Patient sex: M
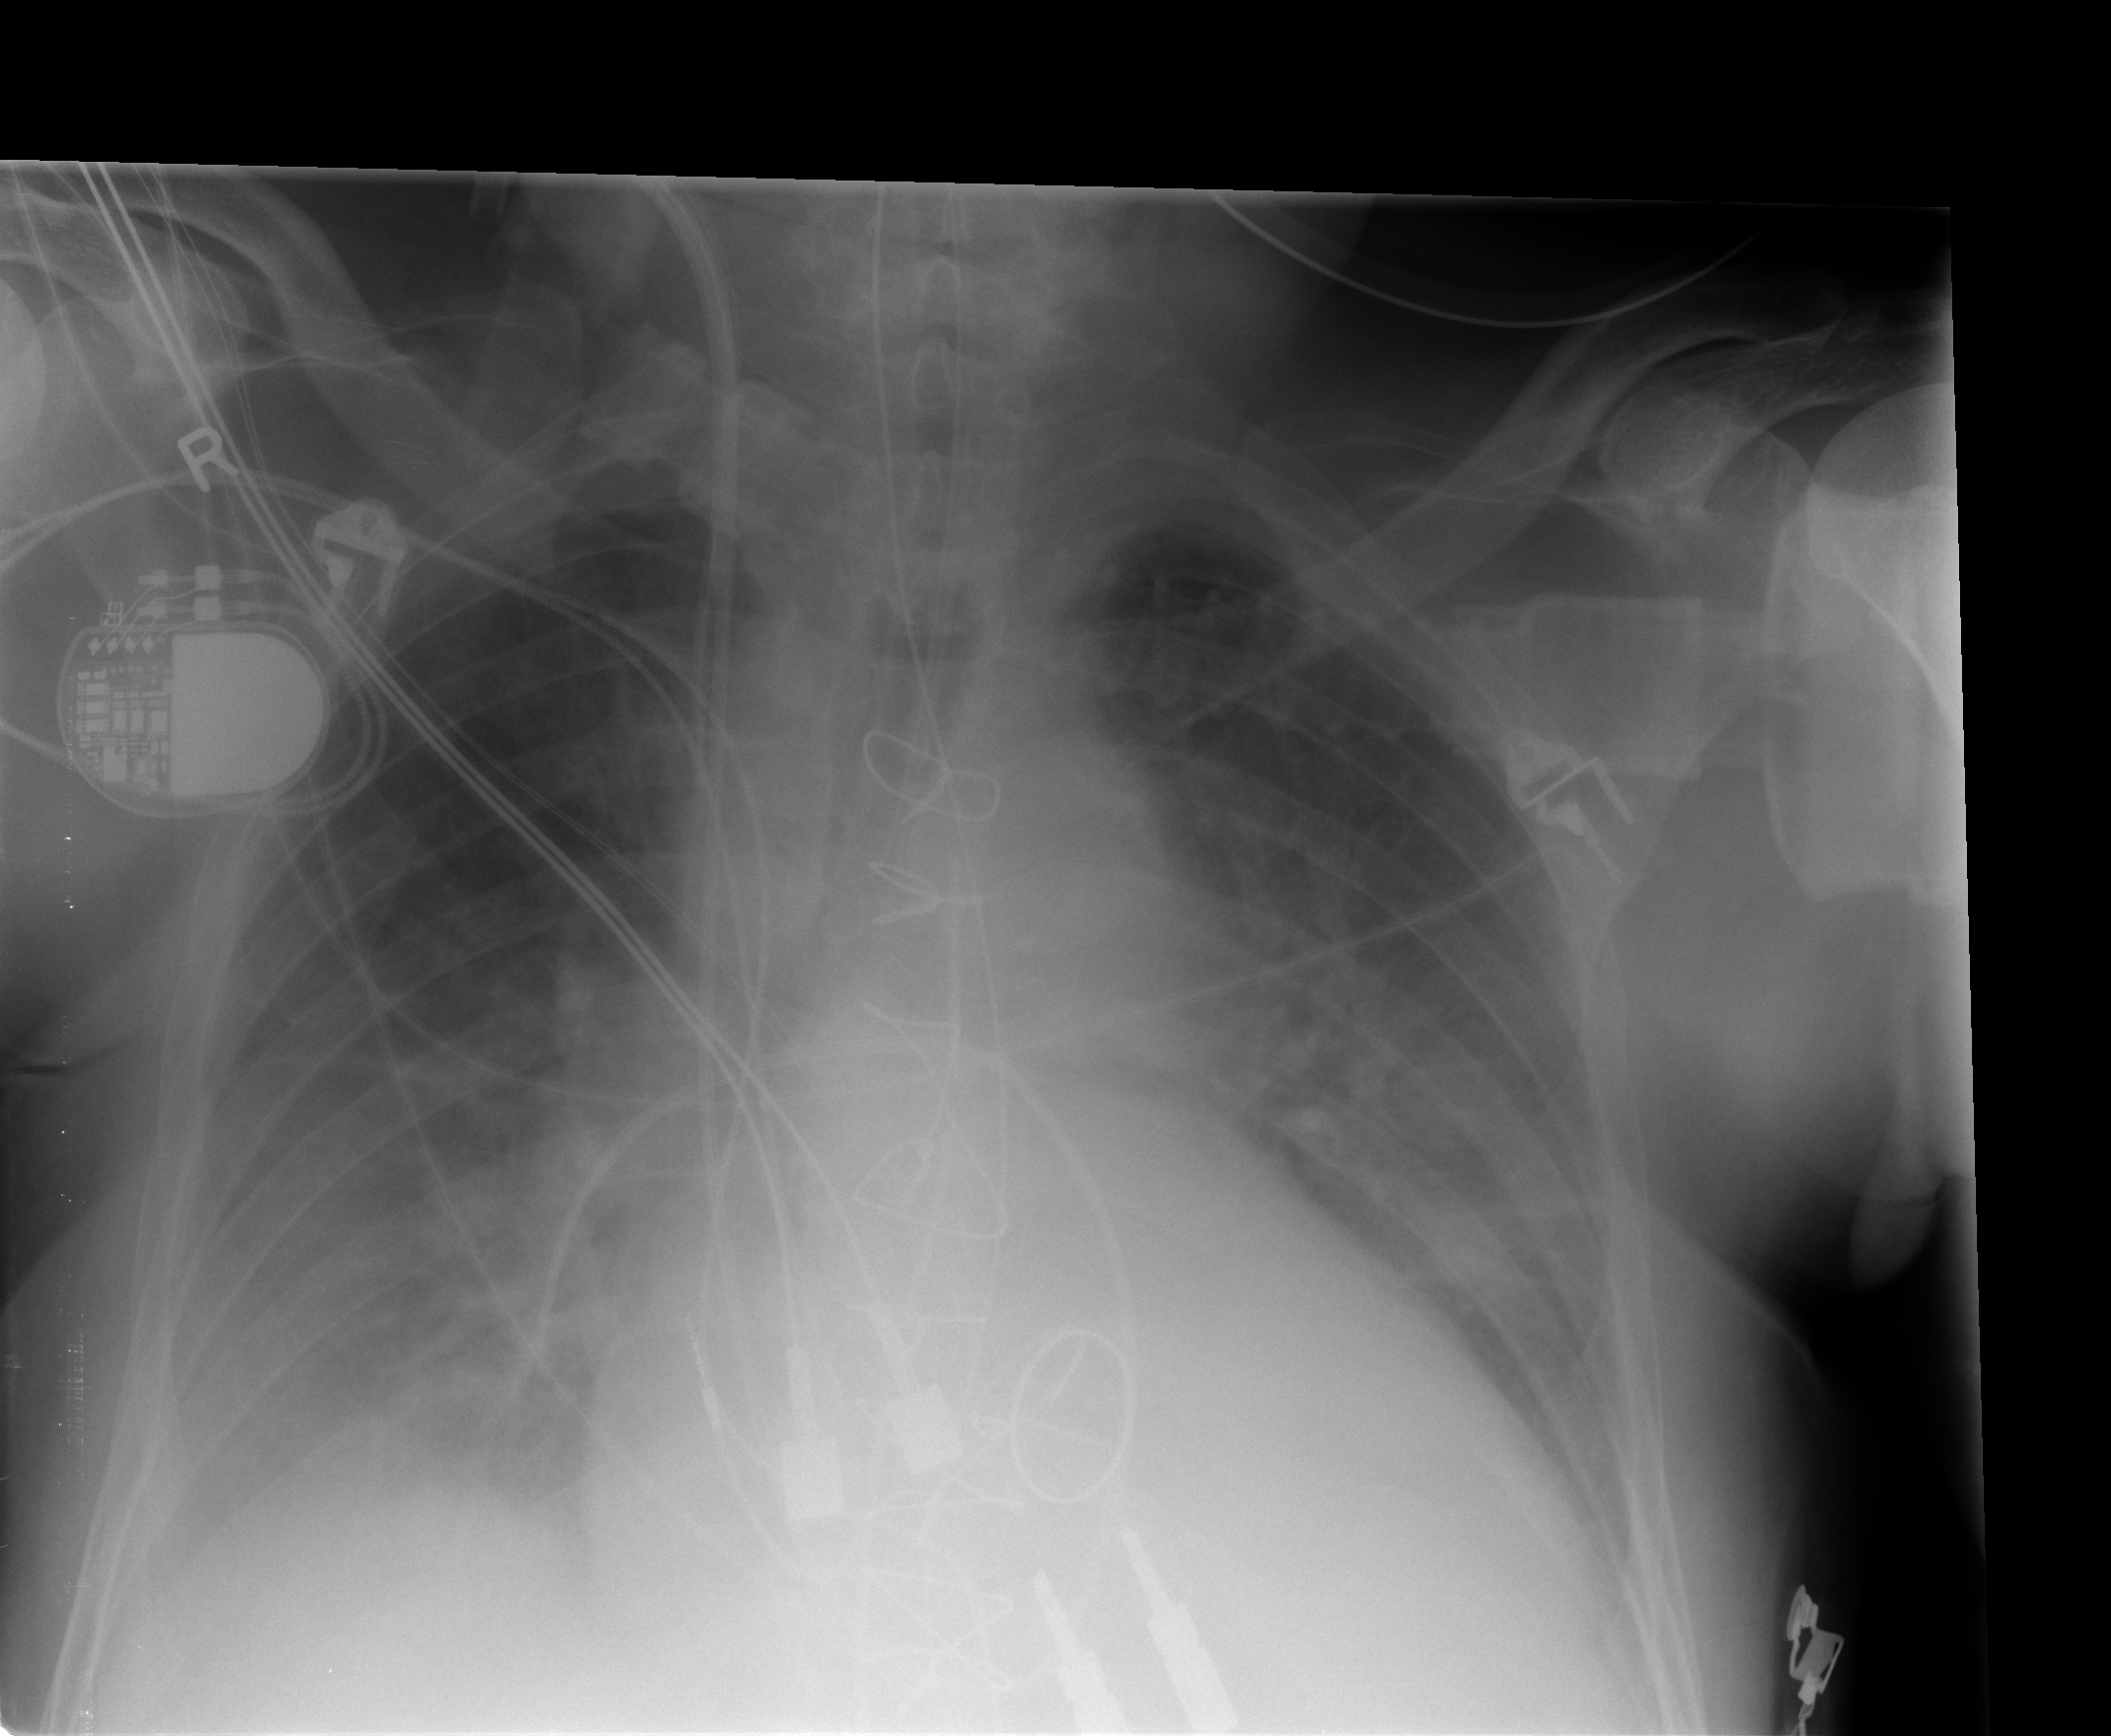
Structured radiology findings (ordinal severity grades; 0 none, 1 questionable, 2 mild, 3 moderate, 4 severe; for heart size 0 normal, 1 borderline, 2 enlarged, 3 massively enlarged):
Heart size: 2
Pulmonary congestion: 2
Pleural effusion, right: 2
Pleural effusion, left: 1
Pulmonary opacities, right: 1
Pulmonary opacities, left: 1
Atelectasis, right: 2
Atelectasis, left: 2